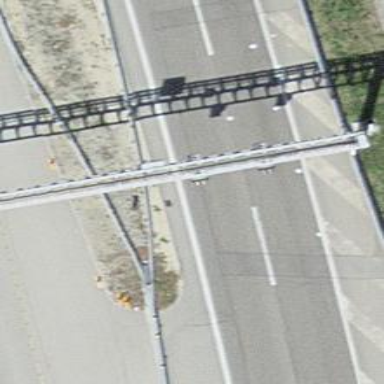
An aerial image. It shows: Gantry structure.